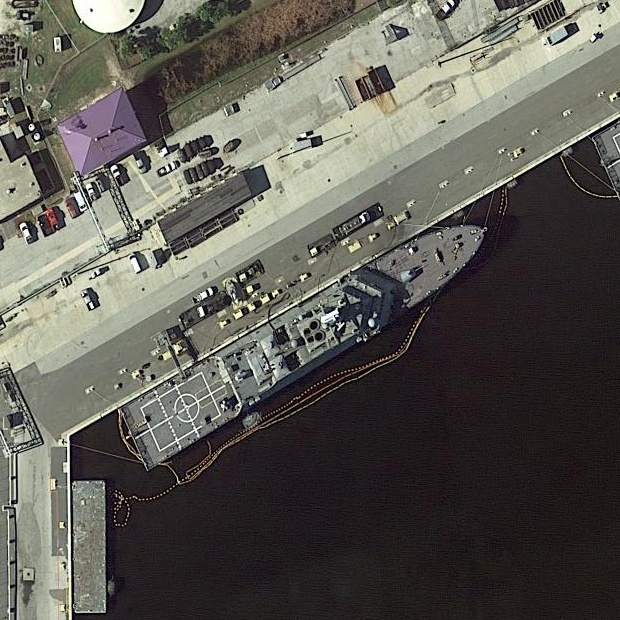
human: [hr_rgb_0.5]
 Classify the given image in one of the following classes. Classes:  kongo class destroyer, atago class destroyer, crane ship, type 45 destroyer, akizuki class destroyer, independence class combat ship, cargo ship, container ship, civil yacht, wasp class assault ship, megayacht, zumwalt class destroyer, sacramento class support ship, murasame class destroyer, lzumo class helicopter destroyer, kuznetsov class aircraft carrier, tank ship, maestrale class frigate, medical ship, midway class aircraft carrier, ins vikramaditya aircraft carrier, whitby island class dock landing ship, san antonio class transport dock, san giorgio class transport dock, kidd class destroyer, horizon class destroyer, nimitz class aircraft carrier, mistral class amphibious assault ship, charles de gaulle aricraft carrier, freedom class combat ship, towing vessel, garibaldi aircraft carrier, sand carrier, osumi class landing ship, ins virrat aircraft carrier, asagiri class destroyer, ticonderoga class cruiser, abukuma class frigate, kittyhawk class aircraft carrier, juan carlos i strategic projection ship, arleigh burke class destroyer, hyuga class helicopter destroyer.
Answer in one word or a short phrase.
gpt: Freedom class combat ship